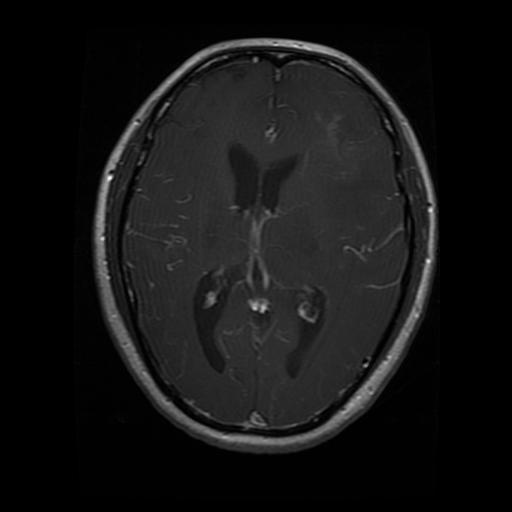
Label: glioma